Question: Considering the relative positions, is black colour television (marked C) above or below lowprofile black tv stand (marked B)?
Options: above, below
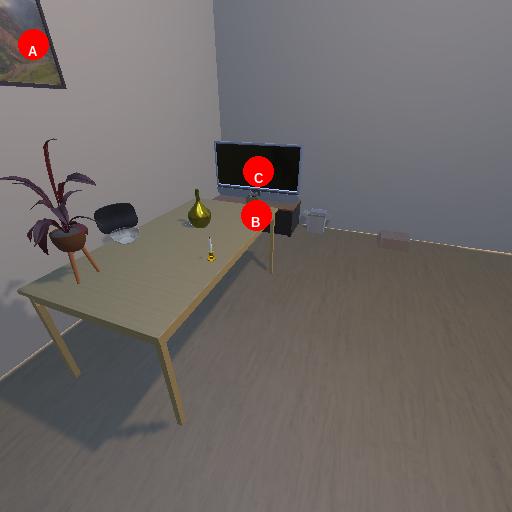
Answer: above